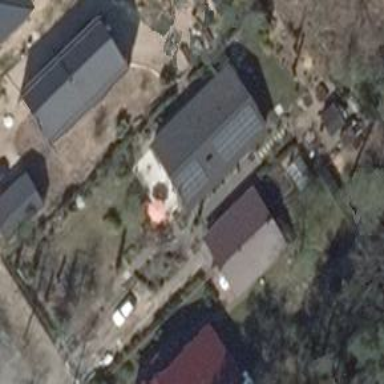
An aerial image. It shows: Detached building with gabled roof.